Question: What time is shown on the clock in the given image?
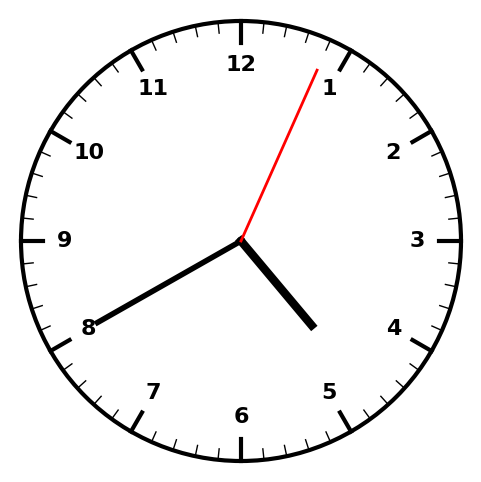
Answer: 04:40:04